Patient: sex M, age 26
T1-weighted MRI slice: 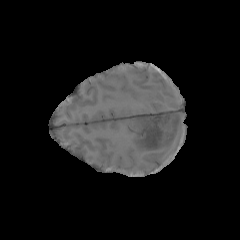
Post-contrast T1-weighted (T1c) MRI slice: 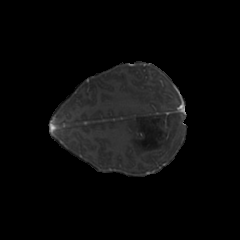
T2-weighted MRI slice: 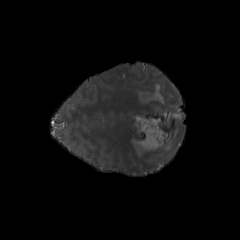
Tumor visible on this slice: yes
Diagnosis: Astrocytoma, IDH-mutant
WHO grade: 4